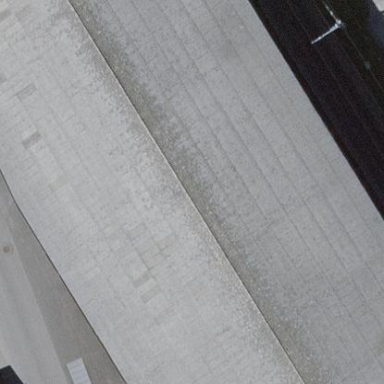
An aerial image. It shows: Industrial building.